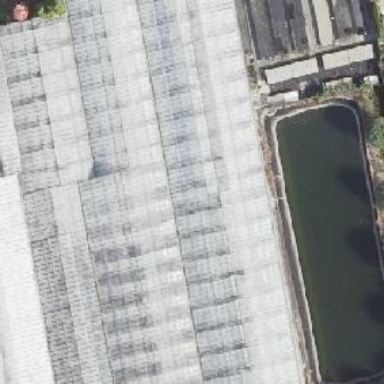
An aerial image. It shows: Greenhouse.